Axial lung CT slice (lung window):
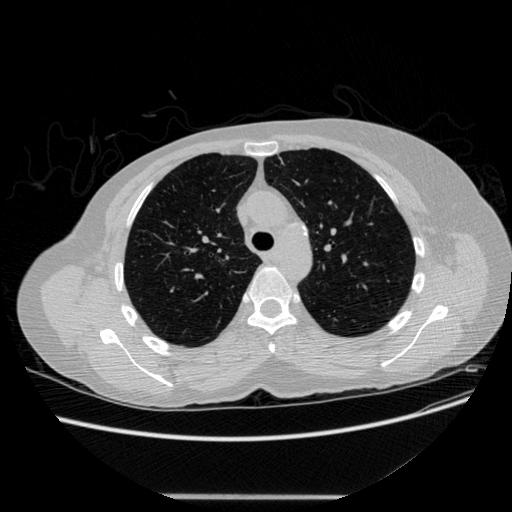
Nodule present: no